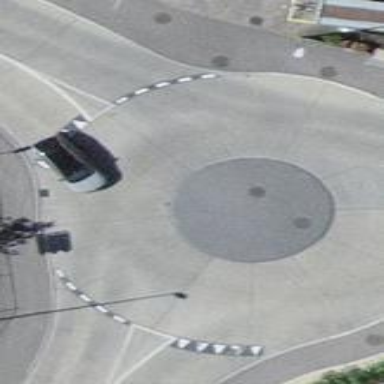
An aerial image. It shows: Primary highway junction with roundabout surfaced with concrete plates.